Interaction volume radius: 10 \u00c5
Interaction volume height: 30 \u00c5
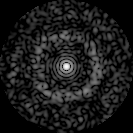
Disorder parameter: 0.8404